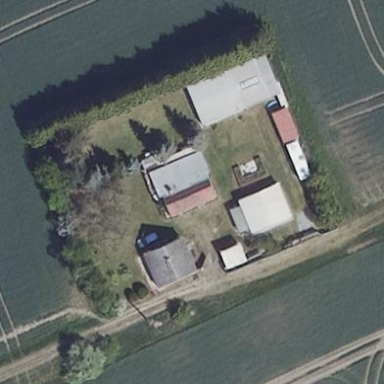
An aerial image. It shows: Farmyard area.